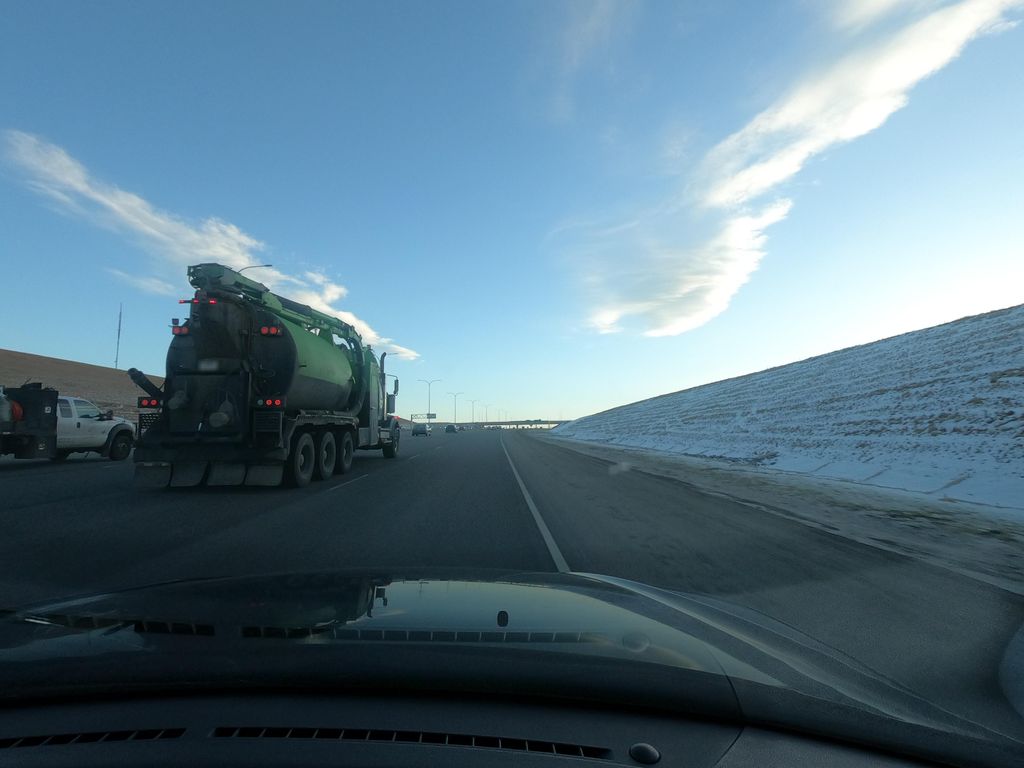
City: calgary